Field crop: tomato
Growth stage: 1
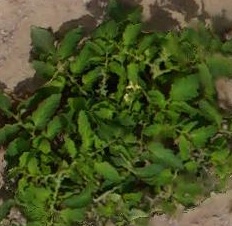
Species: tomato